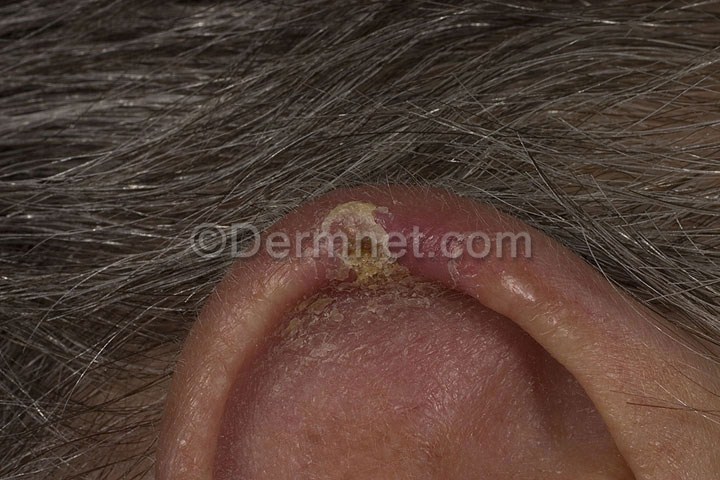
Disease: Seborrheic Keratoses and other Benign Tumors